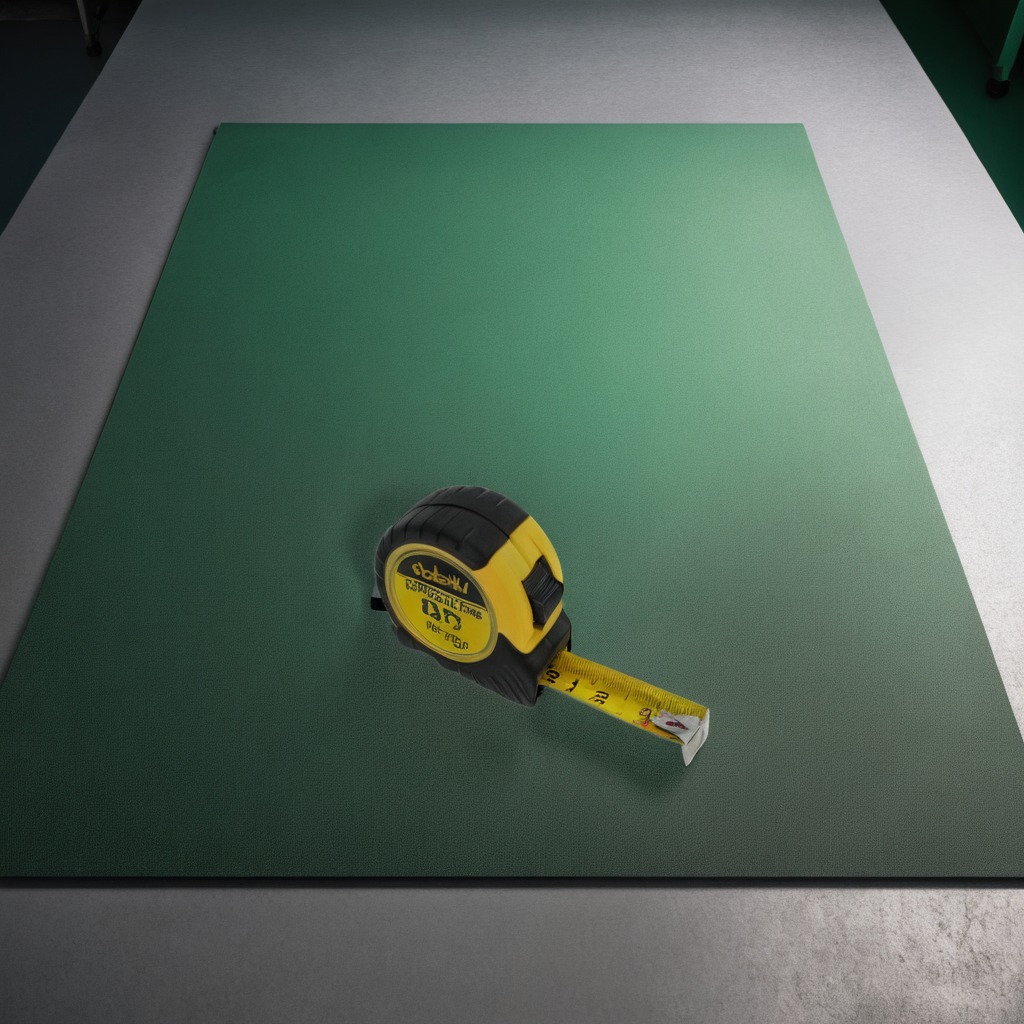
A measuring tape is lying on the green rubber mat.